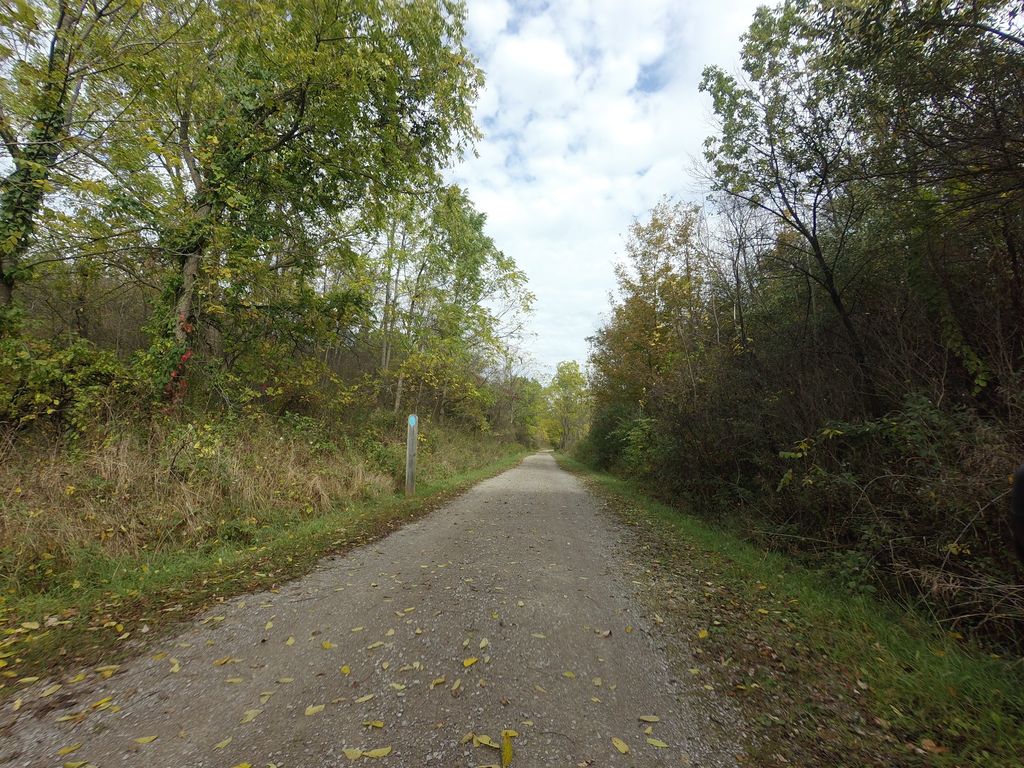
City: hamilton